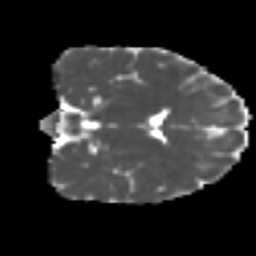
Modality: MD
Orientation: coronal
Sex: female
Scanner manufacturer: ge
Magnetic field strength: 3 T
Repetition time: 7 s
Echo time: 0.0802 s